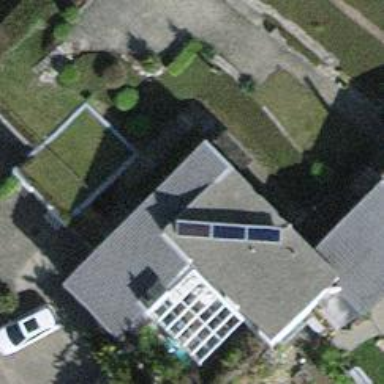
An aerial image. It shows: Small solar photovoltaic panel generator installed on roof.